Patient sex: M
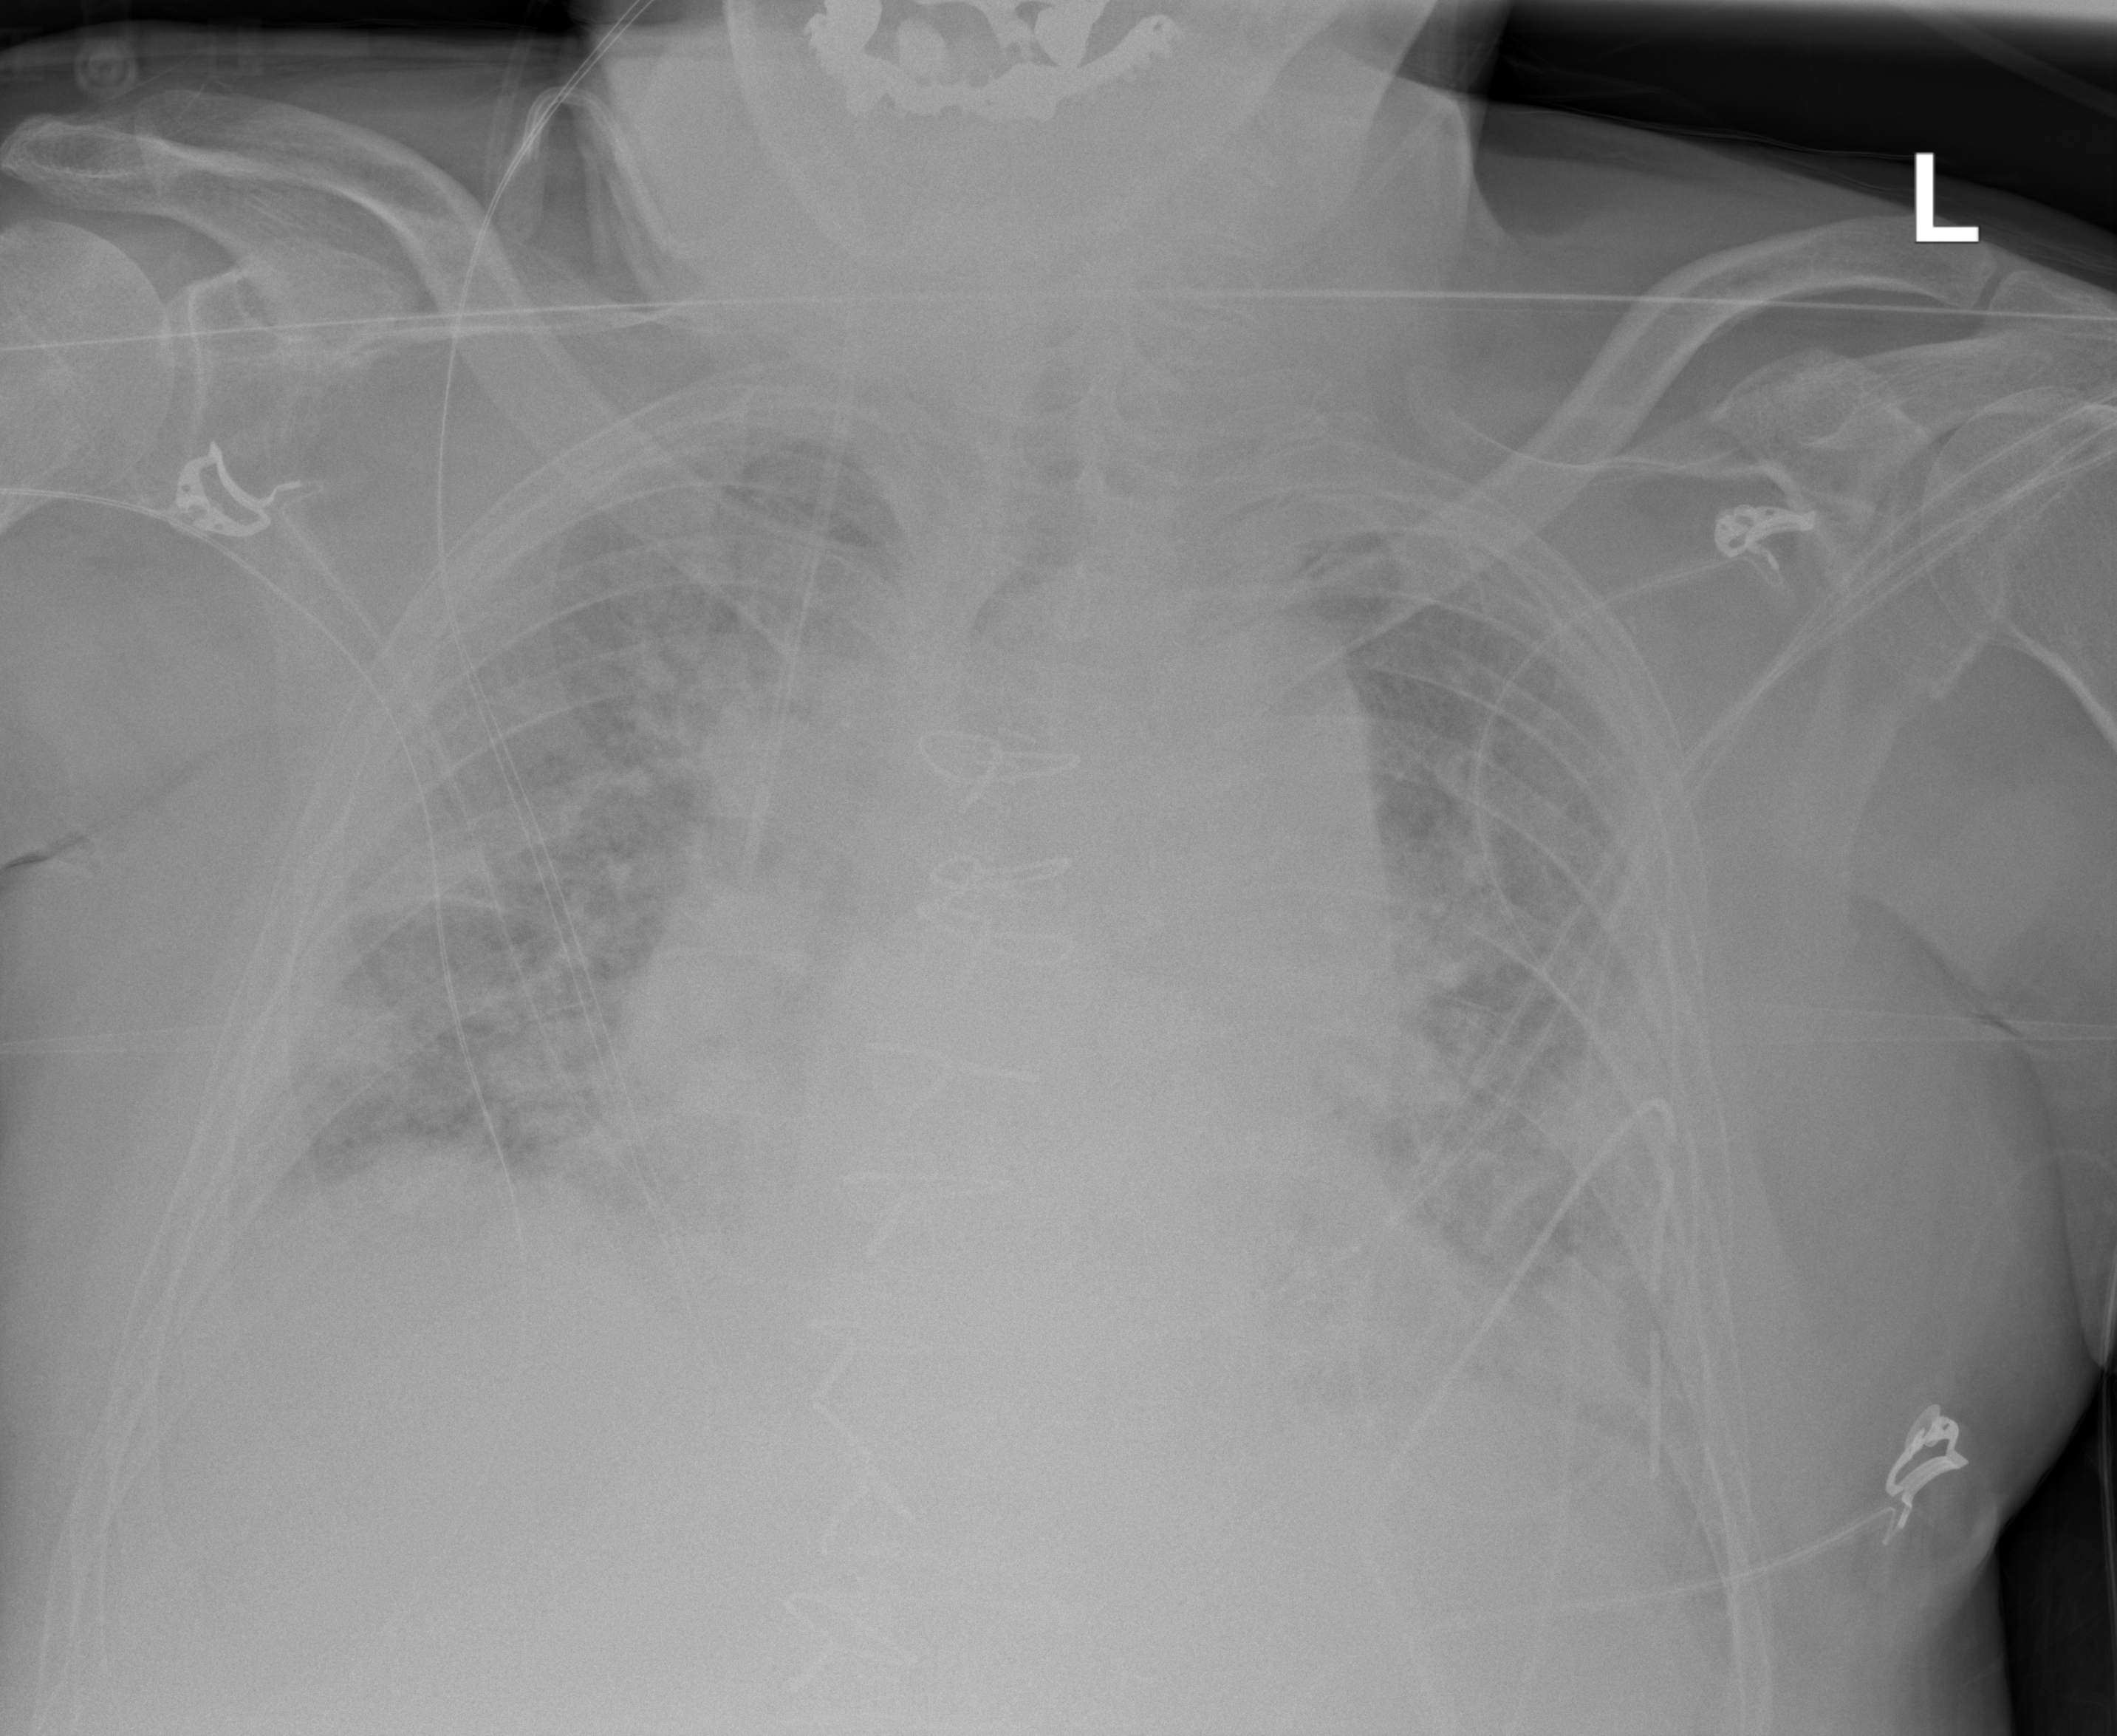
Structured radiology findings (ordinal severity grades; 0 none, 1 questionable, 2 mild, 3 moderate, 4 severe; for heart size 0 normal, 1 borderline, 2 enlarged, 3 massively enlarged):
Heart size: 2
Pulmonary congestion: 2
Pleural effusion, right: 2
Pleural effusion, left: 2
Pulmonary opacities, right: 2
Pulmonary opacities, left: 2
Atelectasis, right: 2
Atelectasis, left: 2